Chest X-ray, PA view. Patient: 53 years old, sex F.
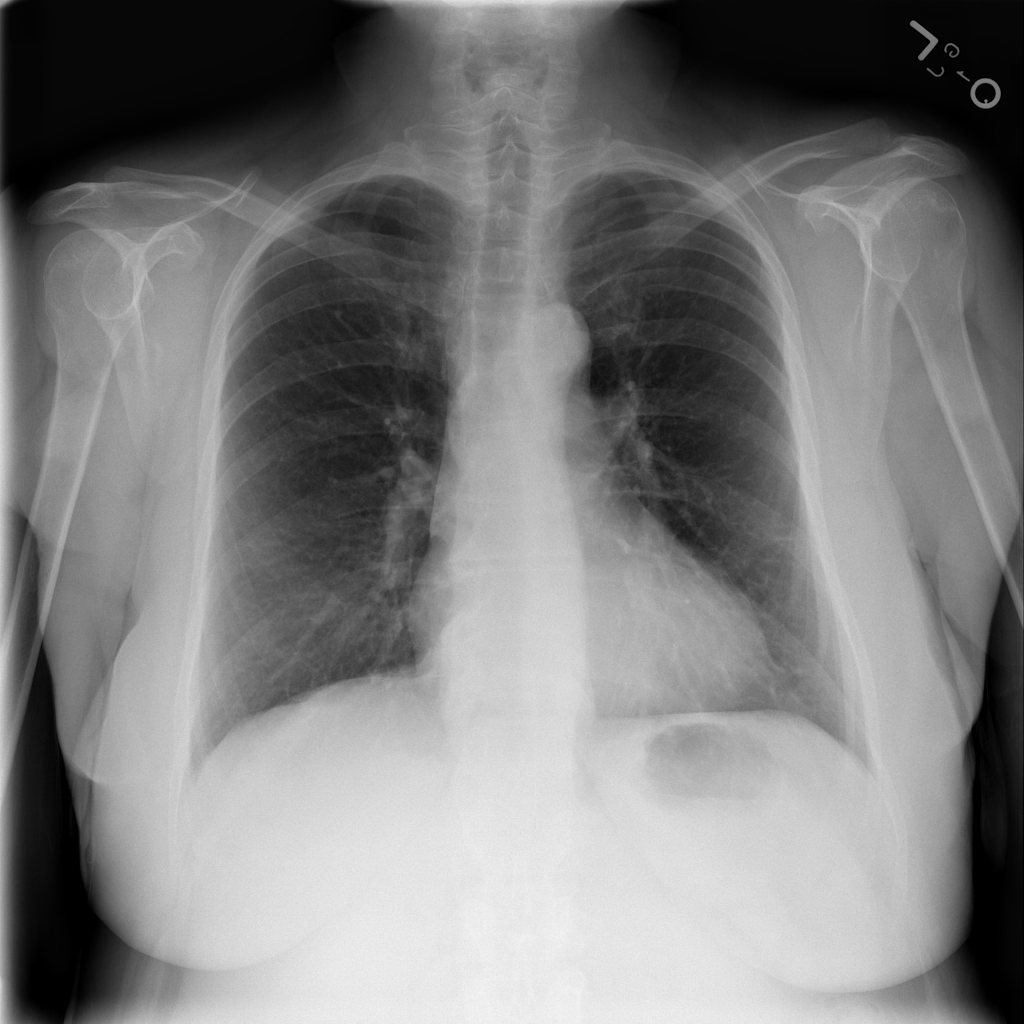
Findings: No Finding